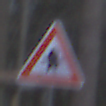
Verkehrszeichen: Vorfahrt
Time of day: MorningAfternoon
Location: Outdoor (Nature)
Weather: Overcast
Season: Winter
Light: Natural